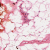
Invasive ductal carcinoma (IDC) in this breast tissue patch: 0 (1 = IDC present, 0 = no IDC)